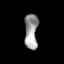
Tissue: lung
Cell type: Others
Senescence score: 0.5427
Nuclear area (px): 465
Mean DAPI intensity: 152.486